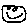
Label: smiley face